Question:
<URL>
How can I make the content go under the sidebar? So far my attempts have been unsuccessfull.
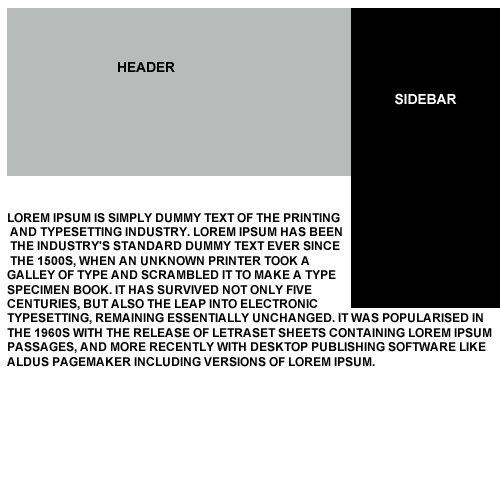
Answer: This is probably what you need. Please check this fiddle: <URL>
You can also find the CSS usage there.